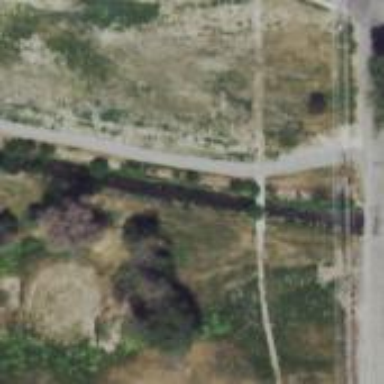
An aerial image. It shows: Path leading to bridge.